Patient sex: M
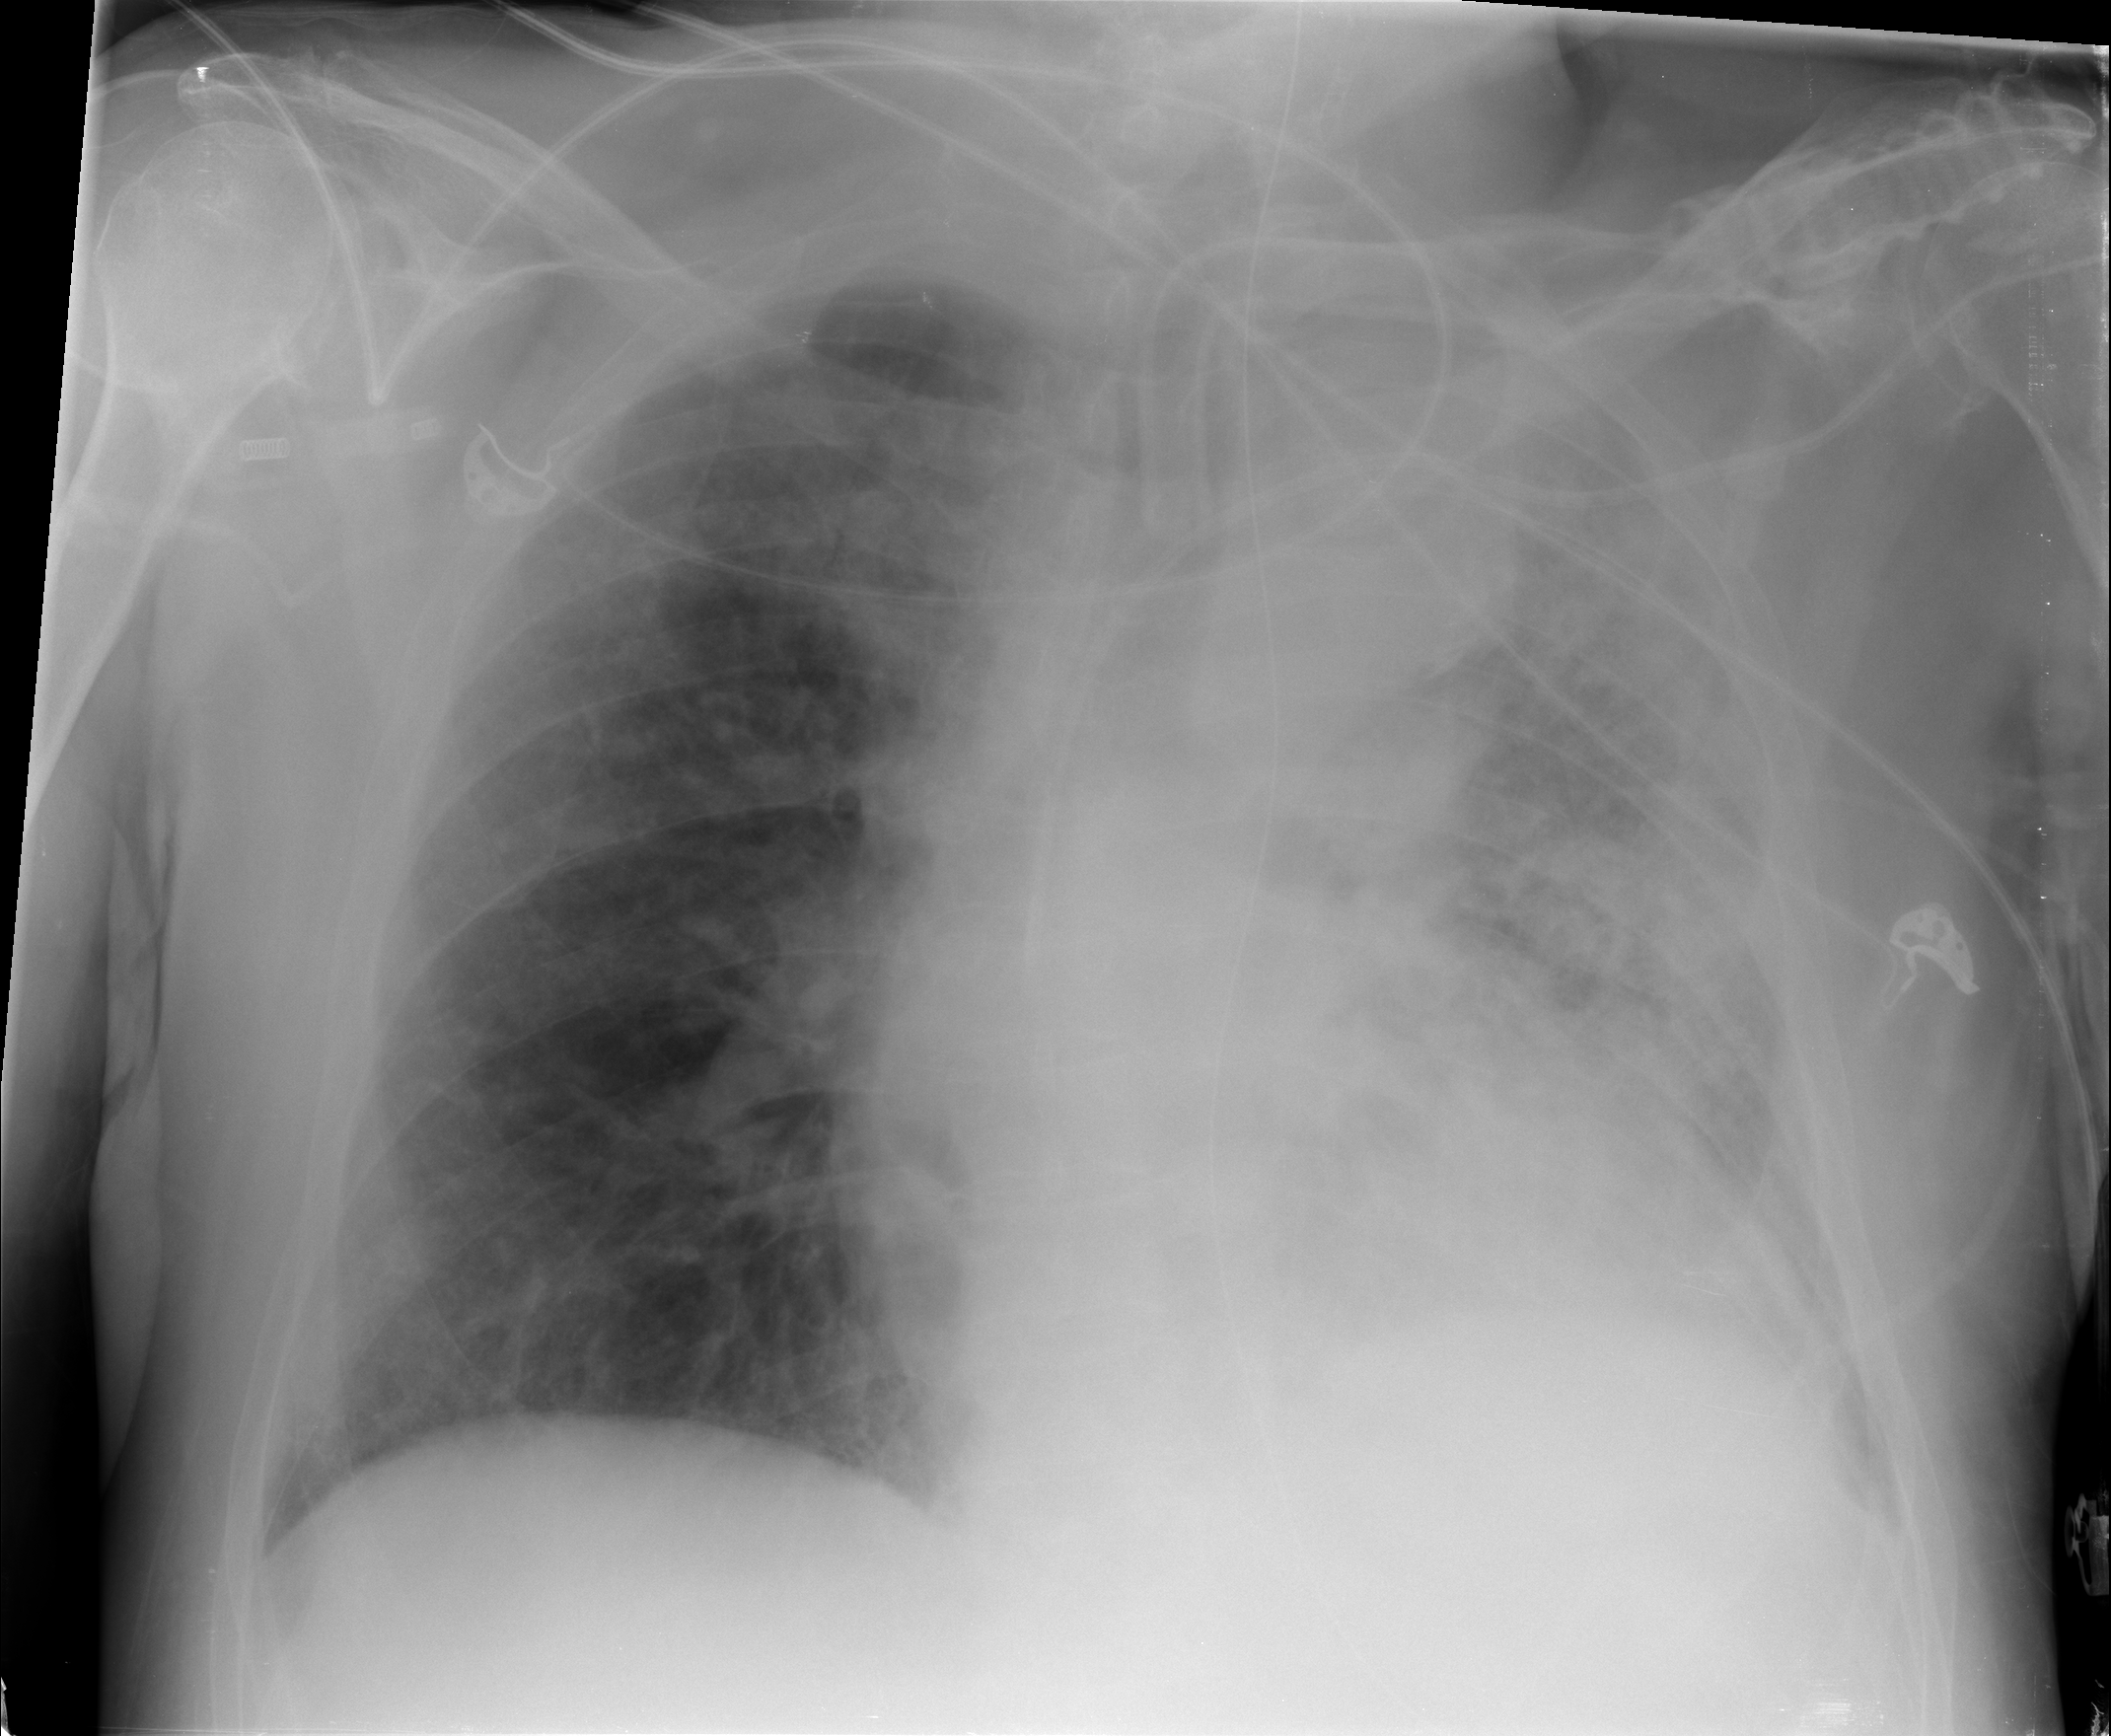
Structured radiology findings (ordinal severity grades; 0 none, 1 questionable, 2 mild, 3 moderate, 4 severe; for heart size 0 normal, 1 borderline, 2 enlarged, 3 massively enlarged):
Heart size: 2
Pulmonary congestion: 2
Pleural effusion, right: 0
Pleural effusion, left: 2
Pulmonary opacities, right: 2
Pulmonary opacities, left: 4
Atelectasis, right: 0
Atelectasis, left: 3